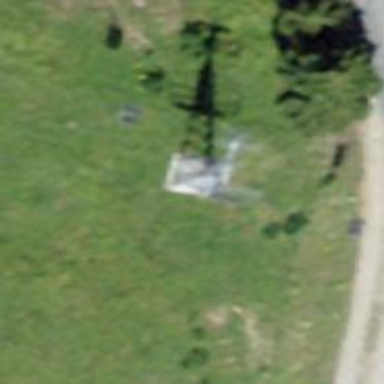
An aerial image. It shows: Pylon for aerialway.